Question: I have a wordpress installation where I am currently trying to create a formular where after sending the formular I process the data and save it into a mysql DB.
To achieve this I have created a new .php file which I included in the "function.php" of my theme because i want to add the whole formular/process with a shortcode.
The .php file currently contains this (Simplified):
'''
function FNC_Add_New_Record ()
{
$options = "<option value='unselected'>- Select one -</option>"
. "<option value='option1'>Option 1</option>"
. "<option value='option2'>Option 2</option>";
echo "<br>";
echo "<form id='form1' method='post'>";
echo "<div style='text-align: center;'>";
echo "<font size=5>Selection 1</font><br>";
echo "<input type='text' name='textfield1' placeholder='Insert caption here'><br>";
echo "<select id='selection1'>" . $options . "</select>";
echo "<select id='selection2'><option value='unselected'>- No option1 selected -</option></select>";
echo "<br><br>";
echo "</div>";
echo "</form>";
echo "<br>";
}
add_shortcode('FNC_Add_New_Record','FNC_Add_New_Record');
'''
Because the selection 2 depends on what is selected with the selection 1 I added jquery to the end of the .php file:
'''
?><!DOCTYPE html>
<script src="https://ajax.googleapis.com/ajax/libs/jquery/2.2.4/jquery.min.js"></script>
<script type = "text/javascript" language = "javascript">
$(document).ready(function () {
$("#selection1").change(function () {
var val = $(this).val();
if (val == "option1") {
$("#selection2").html("<option value='none'>None</option><option value='option2'>Option 2</option>");
} else if (val == "option2") {
$("#selection2").html("<option value='none'>None</option><option value='option2'>Option 2</option>");
} else if (val == "unselected") {
$("#selection2").html("<option value='unselected'>- No option1 selected -</option>");
}
});
});
</script>
'''
So, there is probably a lot I have done wrong but this was the only way I was able to get it working. Yes I have searched here and on a lot other sides for proper solutions which tell me to add it to the function.php of the theme and do it with "enqueue". I have tried all of the possible suggest functions and code snippets but nothing worked.
The issue what I have with this solution is that it renders the wp-admin of my wordpress installation useless because it just shows the code which I have added to the .php file as html.
what I get on my site accessing wp-admin:

Also i'd like to note that using the tag '"<!DOCTYPE html>"' is a solution to another problem I have when adding jquery but i have no idea if it's the correct solution. If I remove this tag the main navigation of my website, instead of being like 15px in height suddenly has a height of almost a whole full HD screen.
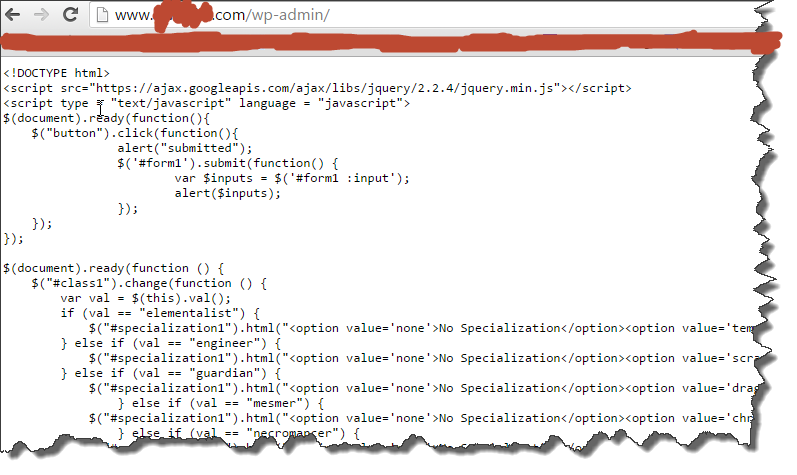
Answer: Wordpress function.php also includes all JS files, make use of 'wp_enqueue_scripts' to queue up your scripts.
'''
function my_scripts_loader() {
wp_enqueue_script('myjquerylib-js', get_template_directory_uri() . '/assets/js/myjquerylib.js');
}
add_action('wp_enqueue_scripts', 'my_scripts_loader');
'''